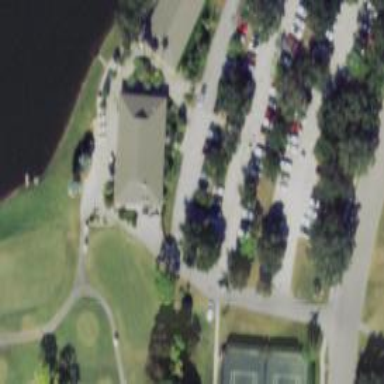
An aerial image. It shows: Golf cartpath that is also road path.